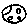
Label: moon